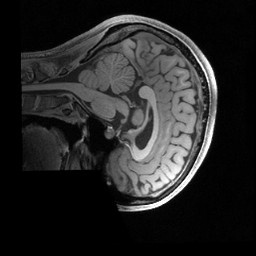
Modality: T1w
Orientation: sagittal
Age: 22
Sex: female
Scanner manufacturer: siemens
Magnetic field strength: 3 T
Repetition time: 2.4 s
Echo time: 0.00224 s